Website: lowes
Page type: account-selection
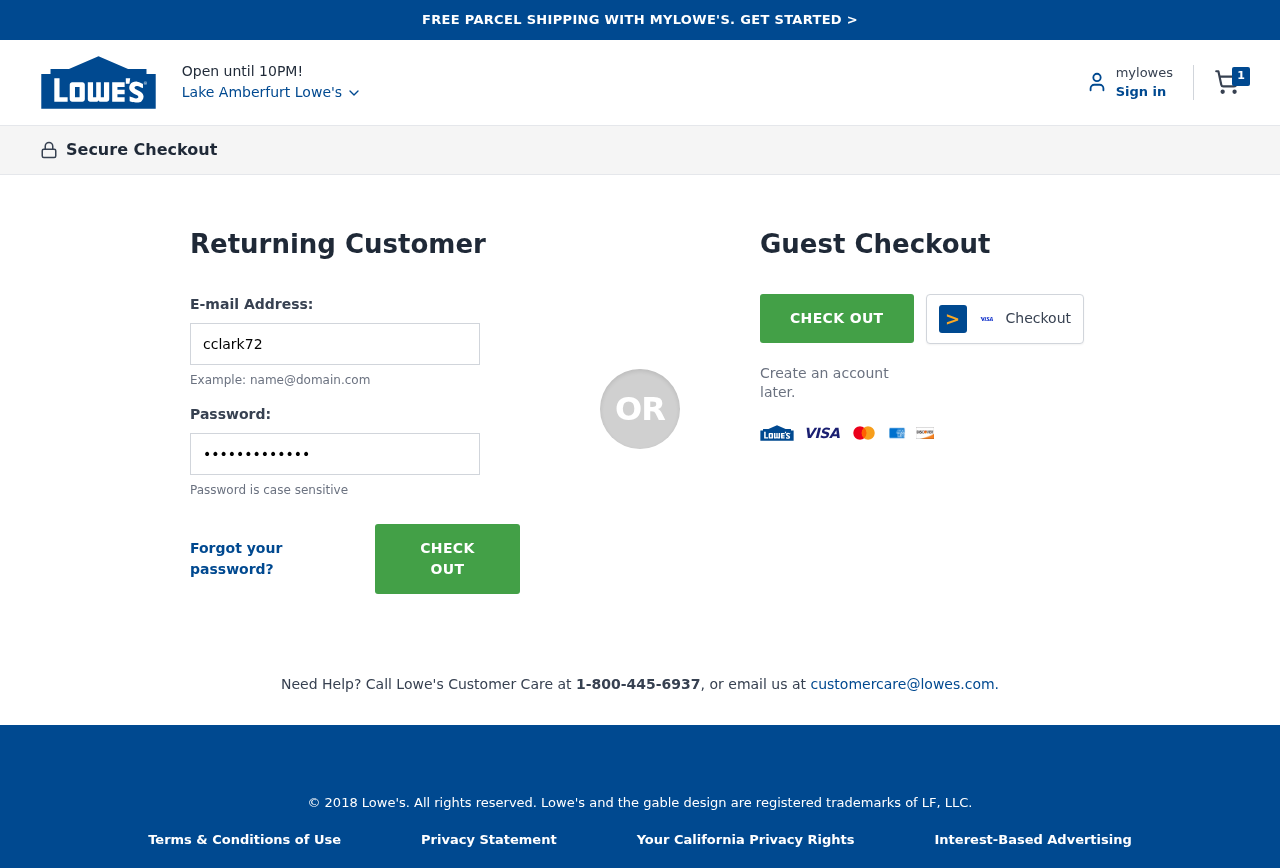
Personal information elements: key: PII_CITY
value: Lake Amberfurt Lowe's
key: PII_LOGIN_USERNAME
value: cclark72
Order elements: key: ORDER_NUM_ITEMS
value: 1